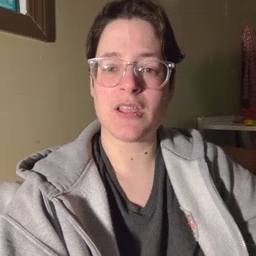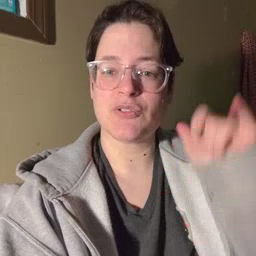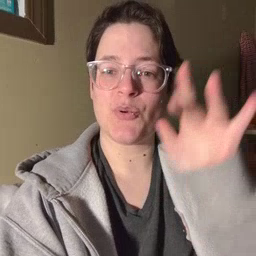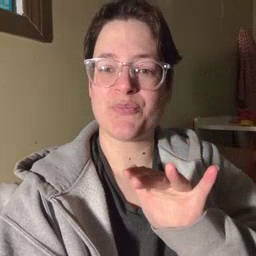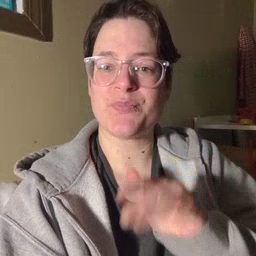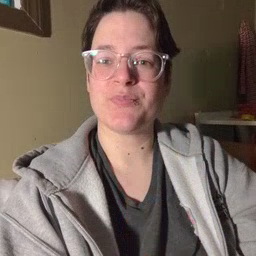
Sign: snow